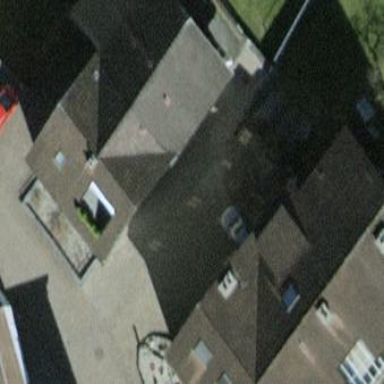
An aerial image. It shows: Semidetached house.